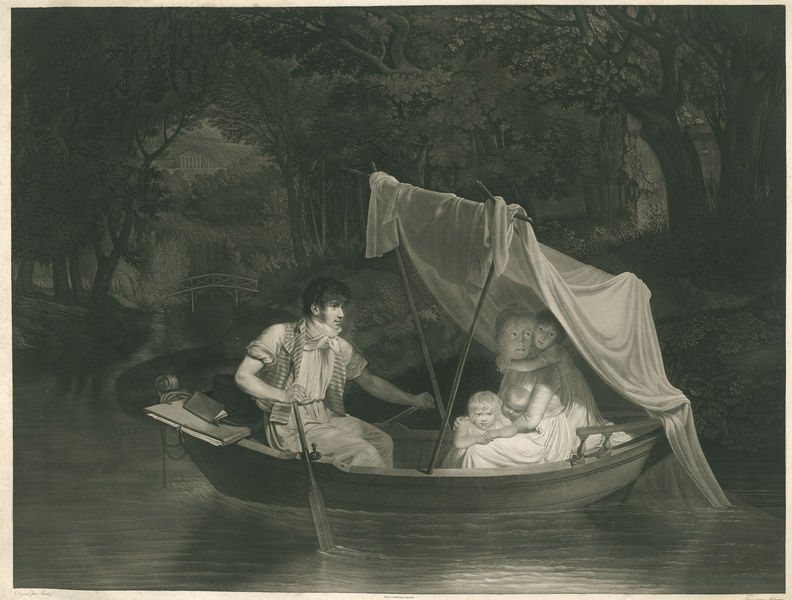
Titel: De kunstenaar Jean Baptiste Isabey met zijn familie in een roeiboot ('La Barque d'Isabey')
Künstler: François Aubertin
Standort: Amsterdam
Institution: Rijksmuseum
Schlagwörter: mann, bäume, fluss, mädchen, see, frau, hut, nacht, zeichnung, dach, park, schloss, tuch, bart, dämmerung, brücke, familie, kind, mutter, wald, boot, kinder, paddel, ruder, schiff, weste, buch, schwarzweiss, baldachin, mappe, tempel, zeichenblock, töchter, zelt, bppt, schreibsachen